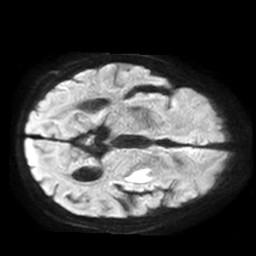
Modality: TRACE
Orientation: axial
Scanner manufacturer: philips
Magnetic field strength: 1.5 T
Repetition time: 3.4 s
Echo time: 0.06922 s